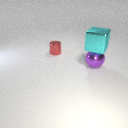
small red metal cylinder behind large purple metal sphere